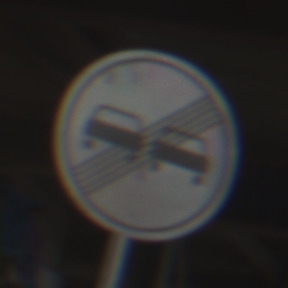
Verkehrszeichen: EndeUeberholverbot
Umgebung: Roofed, Special
Tageszeit: Midday
Wetter: Overcast
Licht: Natural
Jahreszeit: NotSpecified
Kontrast: MediumContrast